Interaction volume radius: 10 \u00c5
Interaction volume height: 10 \u00c5
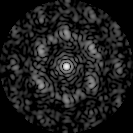
Disorder parameter: 0.6433